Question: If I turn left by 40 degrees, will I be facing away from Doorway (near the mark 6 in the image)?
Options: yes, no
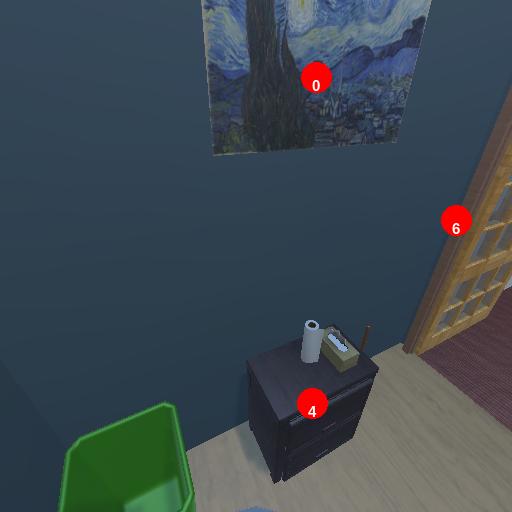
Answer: yes